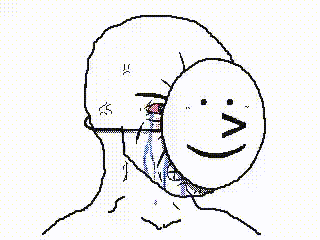
Label: 5_Wojak_with_Background